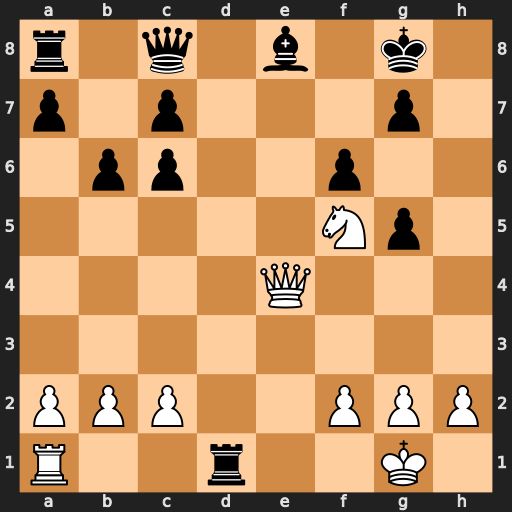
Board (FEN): r1q1b1k1/p1p3p1/1pp2p2/5Np1/4Q3/8/PPP2PPP/R2r2K1
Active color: w
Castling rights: -
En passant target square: -
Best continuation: Rxd1 Bg6 Ne7+